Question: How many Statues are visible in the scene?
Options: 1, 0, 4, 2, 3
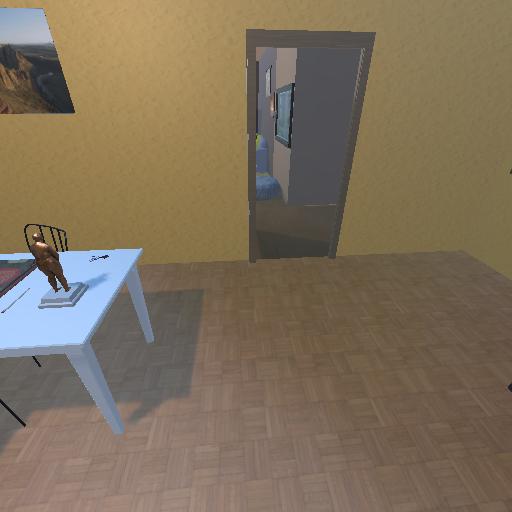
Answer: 1